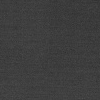
Atmospheric dust classification: dusty